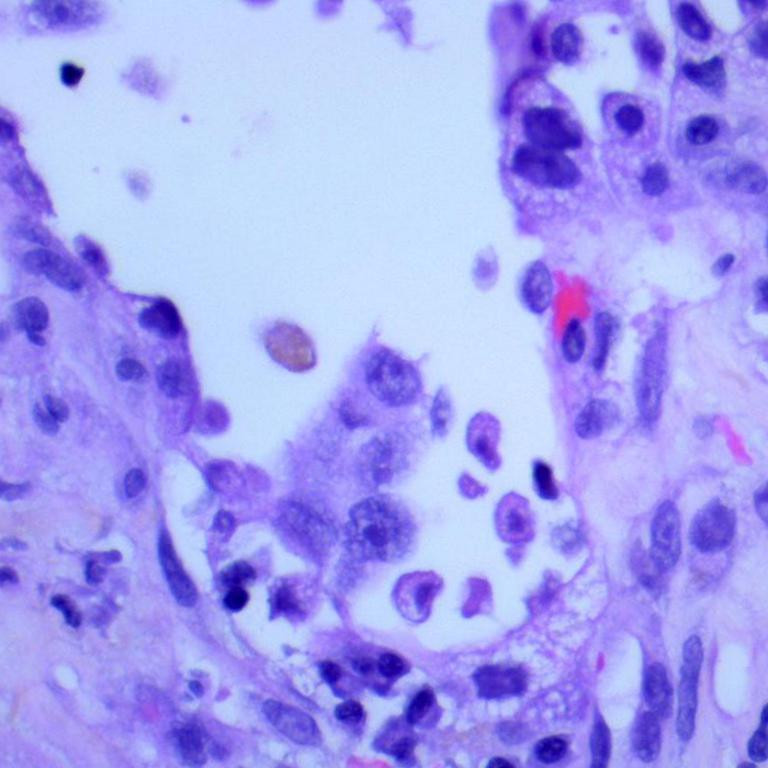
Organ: lung
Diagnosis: adenocarcinomas